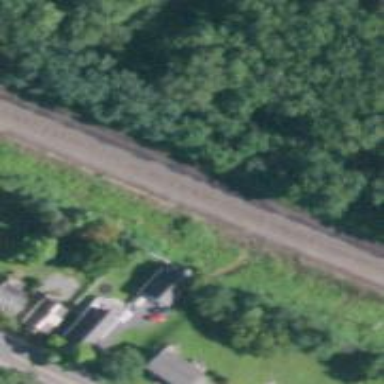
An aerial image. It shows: Railway track.